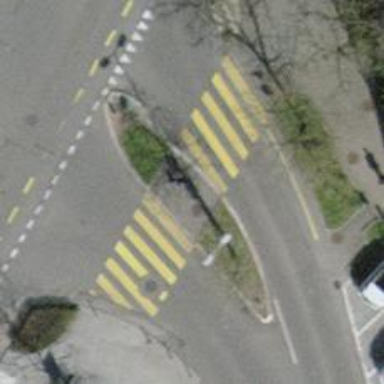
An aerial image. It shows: Marked road crossing with pedestrian island.